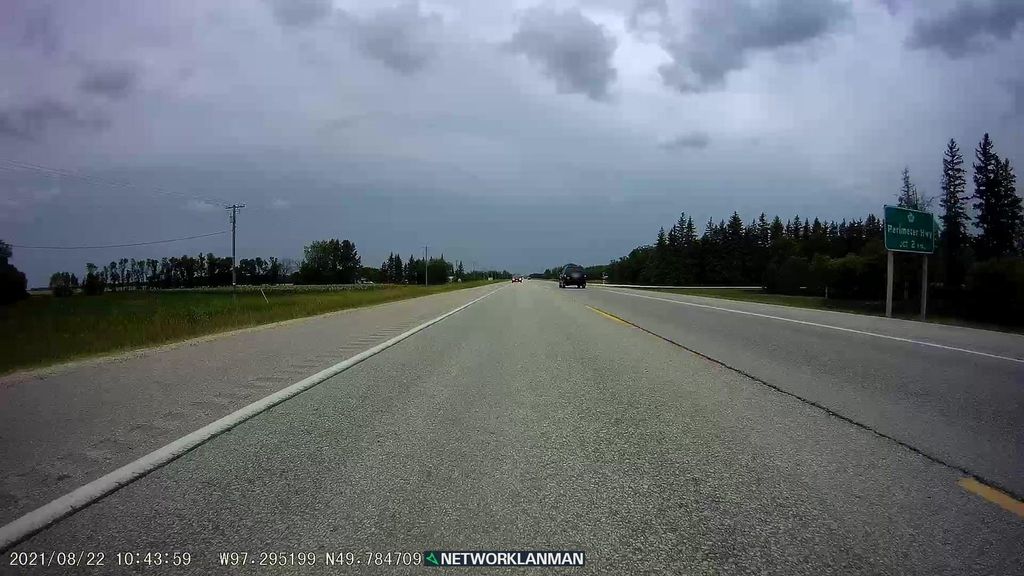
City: winnipeg